Here is the wavelet time-frequency representation (scalogram) of a rolling-element bearing's vibration measurement. Determine the bearing's health state. Answer with exactly one of: normal, inner_race, outer_race, ball.
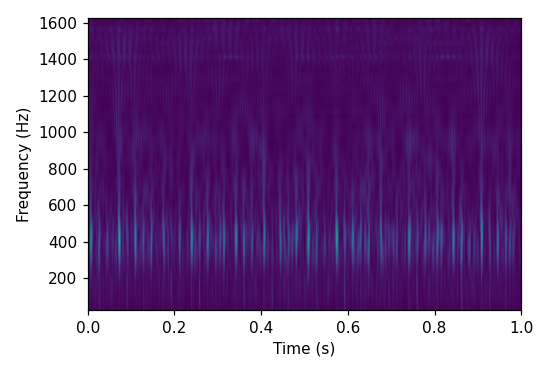
Answer: outer_race